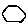
Label: hexagon